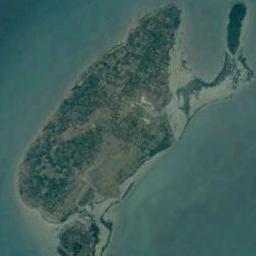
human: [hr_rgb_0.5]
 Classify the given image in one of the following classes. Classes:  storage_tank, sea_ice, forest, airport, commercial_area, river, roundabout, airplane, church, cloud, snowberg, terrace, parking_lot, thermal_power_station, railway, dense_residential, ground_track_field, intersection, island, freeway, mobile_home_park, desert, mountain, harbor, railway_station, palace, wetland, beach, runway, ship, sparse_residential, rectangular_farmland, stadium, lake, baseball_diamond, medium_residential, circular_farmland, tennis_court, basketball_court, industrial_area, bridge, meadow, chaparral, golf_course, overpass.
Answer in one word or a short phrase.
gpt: island